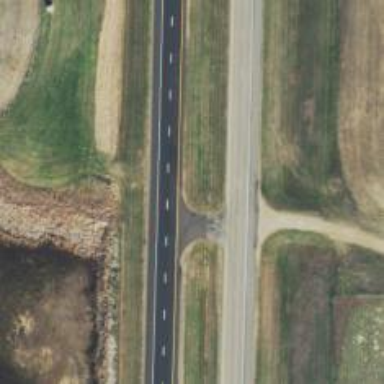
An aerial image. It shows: Asphalt trunk highway.